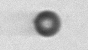
Label: bead